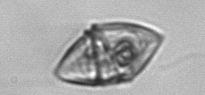
Label: Gyrodinium